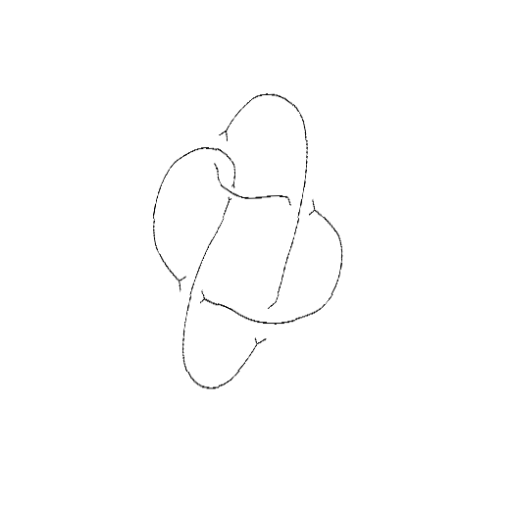
Crossing number: 5